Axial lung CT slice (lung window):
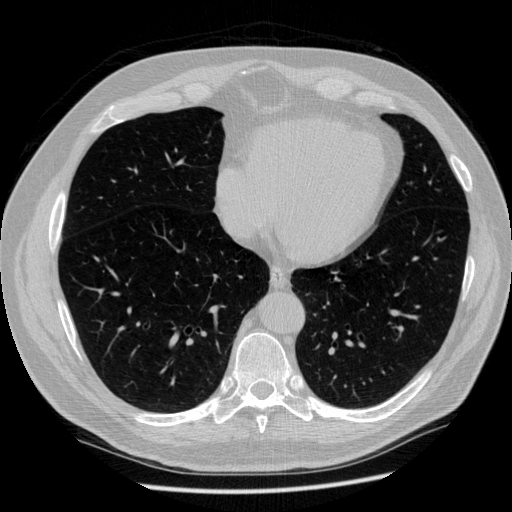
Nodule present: no